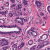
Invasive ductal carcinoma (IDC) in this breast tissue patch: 0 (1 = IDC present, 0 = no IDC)